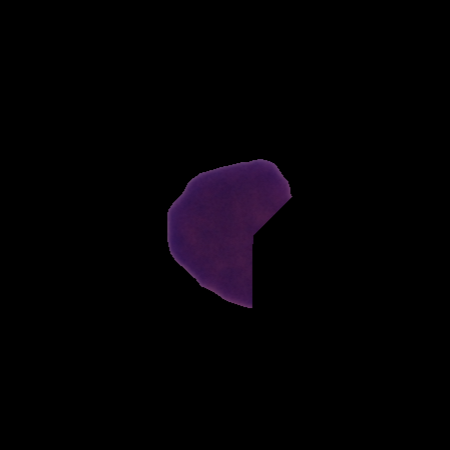
Label: cancer